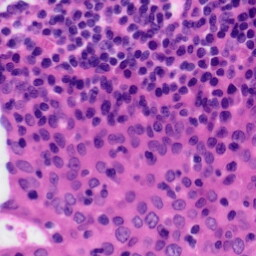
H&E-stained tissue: Tonsil